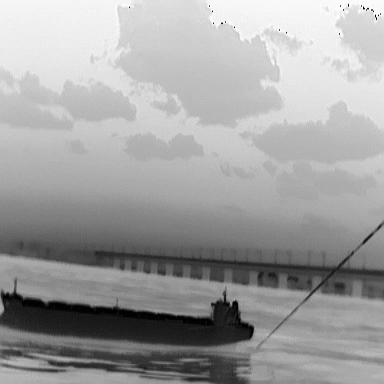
There is a liner in the infrared image.